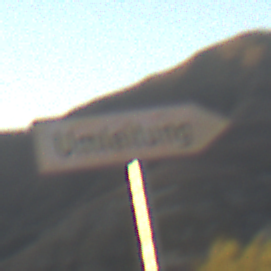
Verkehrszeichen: UmleitungswegweiserRechtsweisend
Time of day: SunriseSunset
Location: Outdoor (Nature)
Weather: Clear
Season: NotSpecified
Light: Natural